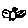
Label: bird